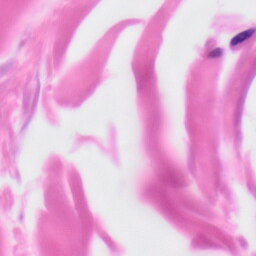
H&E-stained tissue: Skin